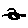
Label: smiley face